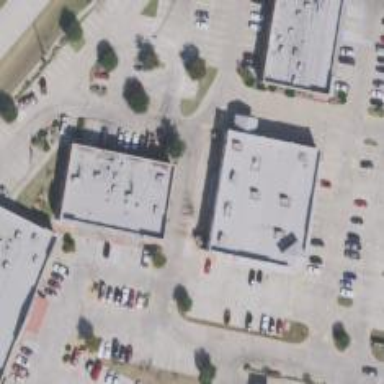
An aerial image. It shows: Pharmacy providing healthcare services.